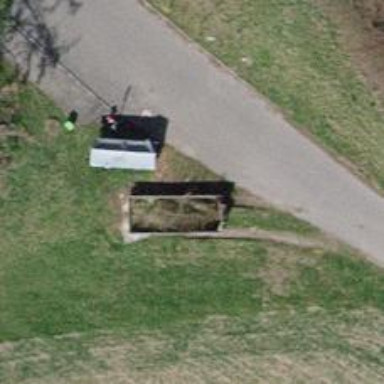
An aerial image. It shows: Recycling container for green waste at recycling facility.